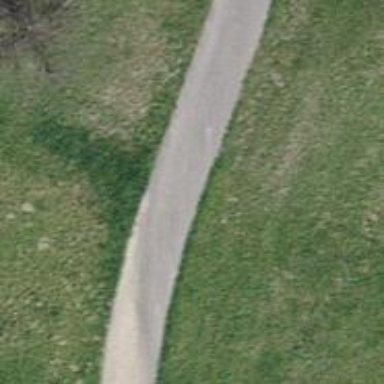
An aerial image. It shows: Paved track with grade1 quality.